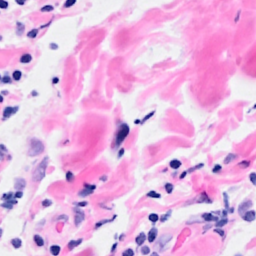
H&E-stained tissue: Breast